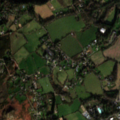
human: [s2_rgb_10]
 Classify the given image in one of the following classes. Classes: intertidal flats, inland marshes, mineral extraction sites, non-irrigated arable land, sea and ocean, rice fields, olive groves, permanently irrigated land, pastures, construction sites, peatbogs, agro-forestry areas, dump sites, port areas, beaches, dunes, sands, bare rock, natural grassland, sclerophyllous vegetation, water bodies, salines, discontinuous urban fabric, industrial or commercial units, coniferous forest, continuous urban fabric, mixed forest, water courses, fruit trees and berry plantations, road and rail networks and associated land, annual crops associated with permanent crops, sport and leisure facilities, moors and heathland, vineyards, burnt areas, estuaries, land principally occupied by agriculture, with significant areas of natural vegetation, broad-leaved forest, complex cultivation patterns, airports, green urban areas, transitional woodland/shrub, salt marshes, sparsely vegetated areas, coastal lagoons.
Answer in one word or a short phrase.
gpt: discontinuous urban fabric, non-irrigated arable land, land principally occupied by agriculture, with significant areas of natural vegetation, broad-leaved forest, moors and heathland